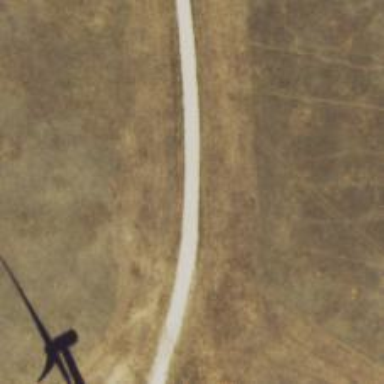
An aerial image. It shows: Road specifically designated for service vehicles within wind farm.